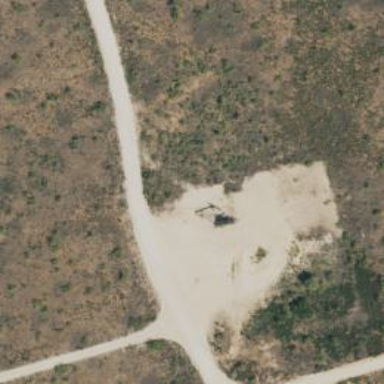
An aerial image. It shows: Petroleum well.